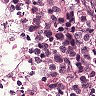
Metastatic tissue present: yes